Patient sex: F
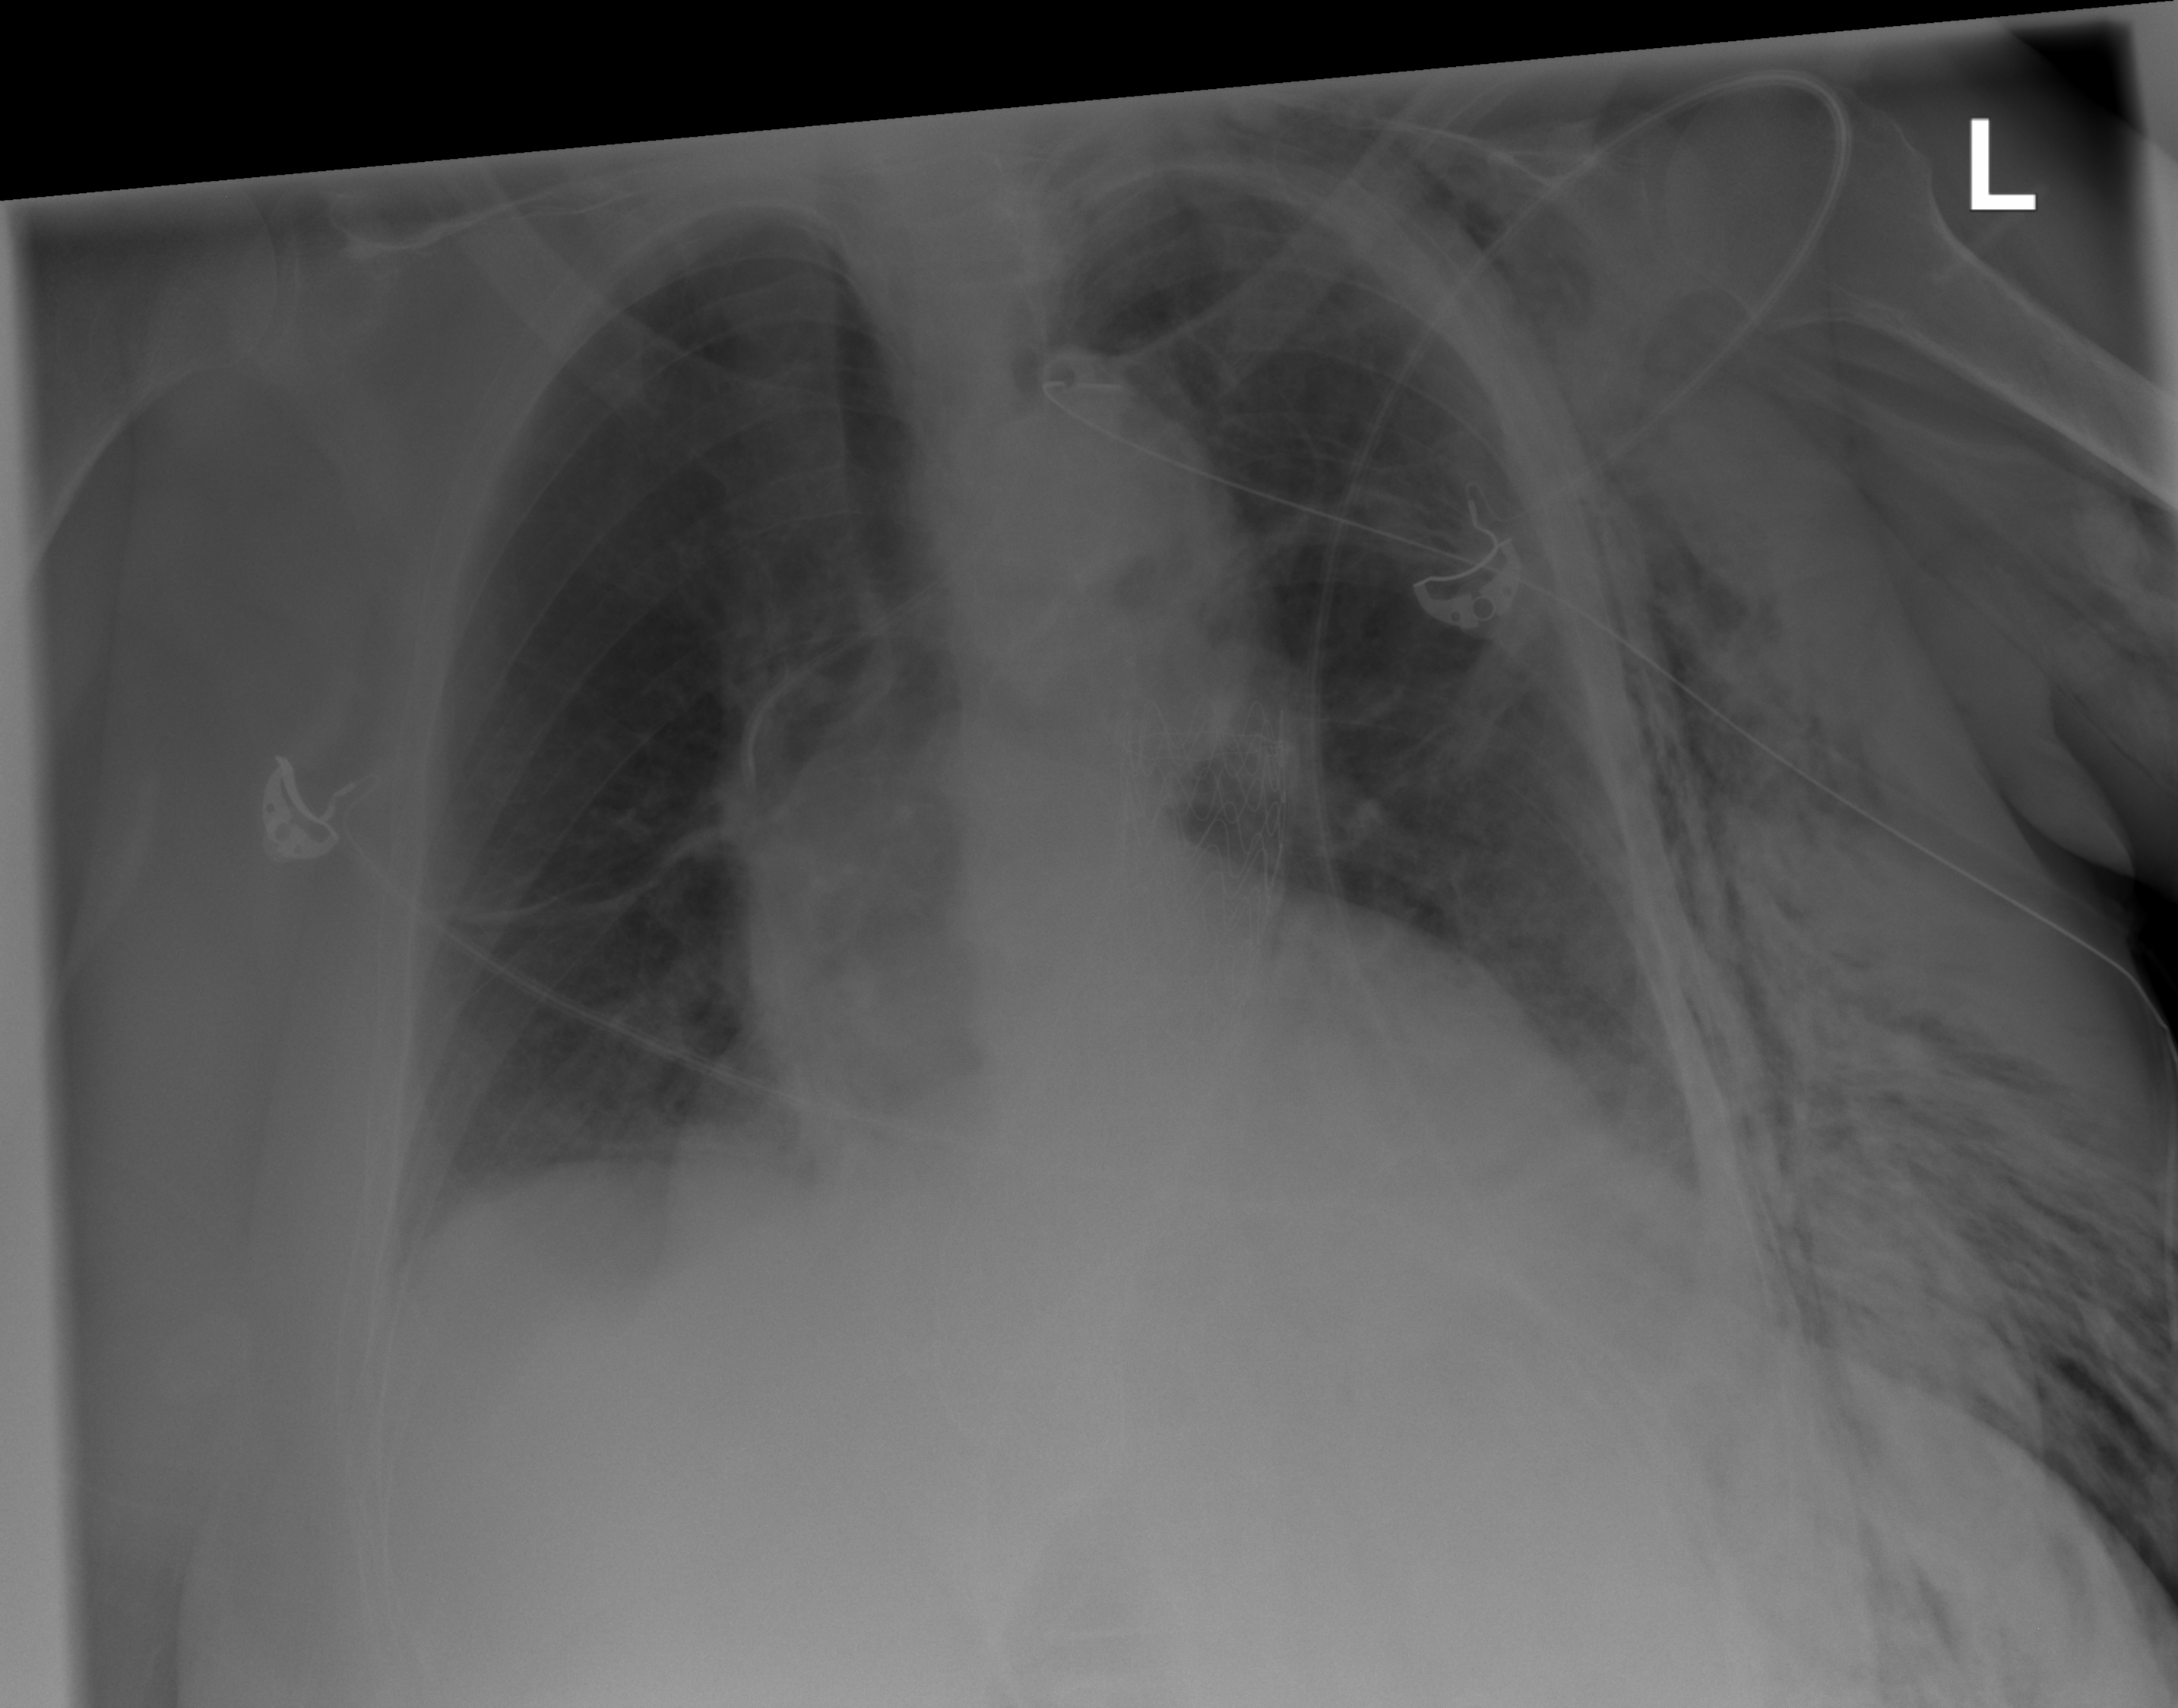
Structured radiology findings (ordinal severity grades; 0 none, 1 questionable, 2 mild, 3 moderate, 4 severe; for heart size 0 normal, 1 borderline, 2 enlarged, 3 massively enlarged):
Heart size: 1
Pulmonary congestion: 0
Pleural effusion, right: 0
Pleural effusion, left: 0
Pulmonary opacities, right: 0
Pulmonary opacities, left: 0
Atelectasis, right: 2
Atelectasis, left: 2